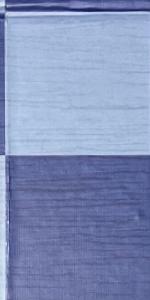
Label: Empty